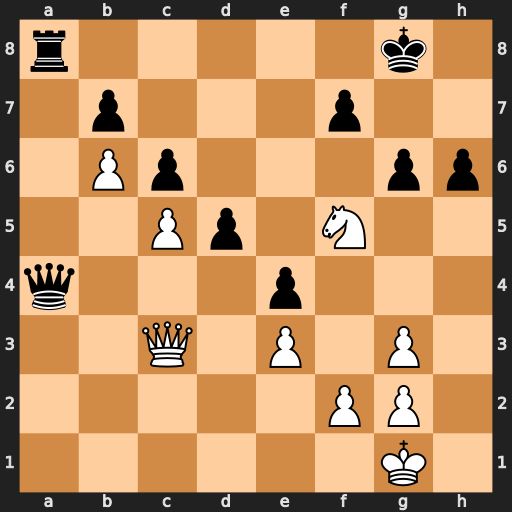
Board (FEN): r5k1/1p3p2/1Pp3pp/2Pp1N2/q3p3/2Q1P1P1/5PP1/6K1
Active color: w
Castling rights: -
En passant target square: -
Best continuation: Qg7#